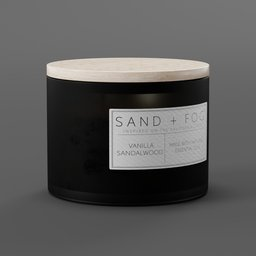
Label: tools